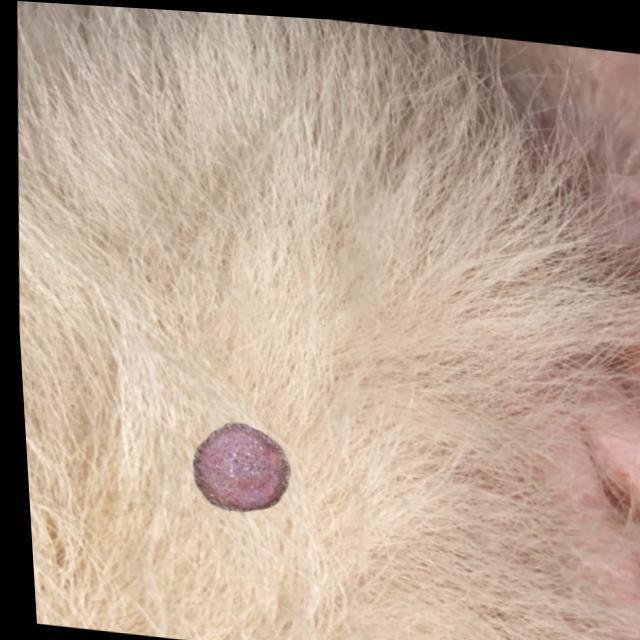
Canine ringworm (Dermatophytosis) — fungal infection caused by Microsporum or Trichophyton. Presents with circular alopecia, scaling, crusting, and broken hairs.